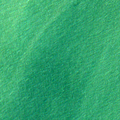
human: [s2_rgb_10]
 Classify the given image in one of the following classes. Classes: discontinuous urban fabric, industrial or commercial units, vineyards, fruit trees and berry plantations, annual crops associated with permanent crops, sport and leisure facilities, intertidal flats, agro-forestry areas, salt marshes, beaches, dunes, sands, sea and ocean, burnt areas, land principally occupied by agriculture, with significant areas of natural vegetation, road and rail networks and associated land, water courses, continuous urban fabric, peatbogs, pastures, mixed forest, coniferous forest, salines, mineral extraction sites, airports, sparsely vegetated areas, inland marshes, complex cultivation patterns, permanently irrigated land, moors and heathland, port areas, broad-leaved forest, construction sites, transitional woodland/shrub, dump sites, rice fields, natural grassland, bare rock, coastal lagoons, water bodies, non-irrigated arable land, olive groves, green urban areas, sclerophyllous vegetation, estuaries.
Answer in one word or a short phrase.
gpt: sea and ocean